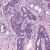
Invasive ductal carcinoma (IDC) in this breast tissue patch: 0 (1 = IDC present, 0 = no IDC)